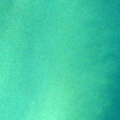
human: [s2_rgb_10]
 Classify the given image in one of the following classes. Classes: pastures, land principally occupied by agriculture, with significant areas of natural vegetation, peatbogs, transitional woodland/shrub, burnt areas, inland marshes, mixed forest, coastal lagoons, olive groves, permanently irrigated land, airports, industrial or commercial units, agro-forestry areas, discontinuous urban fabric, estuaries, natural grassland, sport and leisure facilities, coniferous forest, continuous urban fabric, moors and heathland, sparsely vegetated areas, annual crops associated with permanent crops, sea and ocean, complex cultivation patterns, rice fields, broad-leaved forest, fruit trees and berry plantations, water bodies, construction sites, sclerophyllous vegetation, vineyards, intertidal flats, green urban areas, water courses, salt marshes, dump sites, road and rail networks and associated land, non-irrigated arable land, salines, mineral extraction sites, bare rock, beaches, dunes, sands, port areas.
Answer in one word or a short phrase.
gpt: sea and ocean